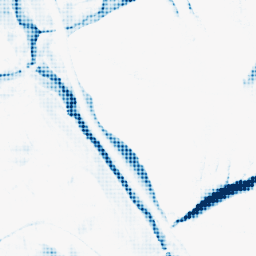
Category: morphological
Decomposition family: morphological_rect
Decomposition parameters: operation: closing
width: 20
height: 20
Upsampling method: sinc_blackman
Upsampling parameters: scale: 4
kernel_size: 4
Upsampling scale: 4